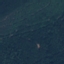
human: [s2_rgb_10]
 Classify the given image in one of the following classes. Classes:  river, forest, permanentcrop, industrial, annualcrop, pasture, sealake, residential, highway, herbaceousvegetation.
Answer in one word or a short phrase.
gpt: Forest